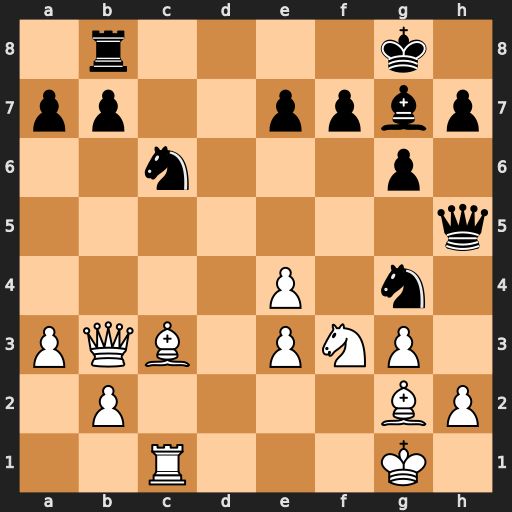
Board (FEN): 1r4k1/pp2ppbp/2n3p1/7q/4P1n1/PQB1PNP1/1P4BP/2R3K1
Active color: w
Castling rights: -
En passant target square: -
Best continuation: Bxg7 Kxg7 Rxc6 bxc6 Qxb8